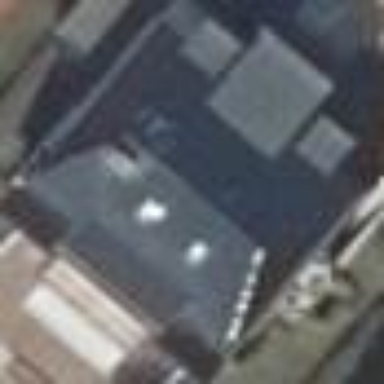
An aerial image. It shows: Detached building with half-hipped roof shape.